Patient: sex F, age 66
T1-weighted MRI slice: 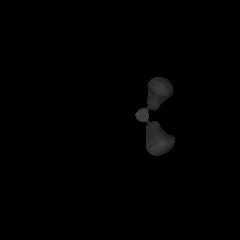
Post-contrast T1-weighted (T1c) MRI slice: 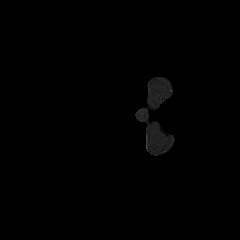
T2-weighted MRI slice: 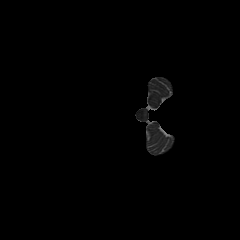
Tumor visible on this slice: no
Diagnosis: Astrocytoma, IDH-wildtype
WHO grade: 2